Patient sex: M
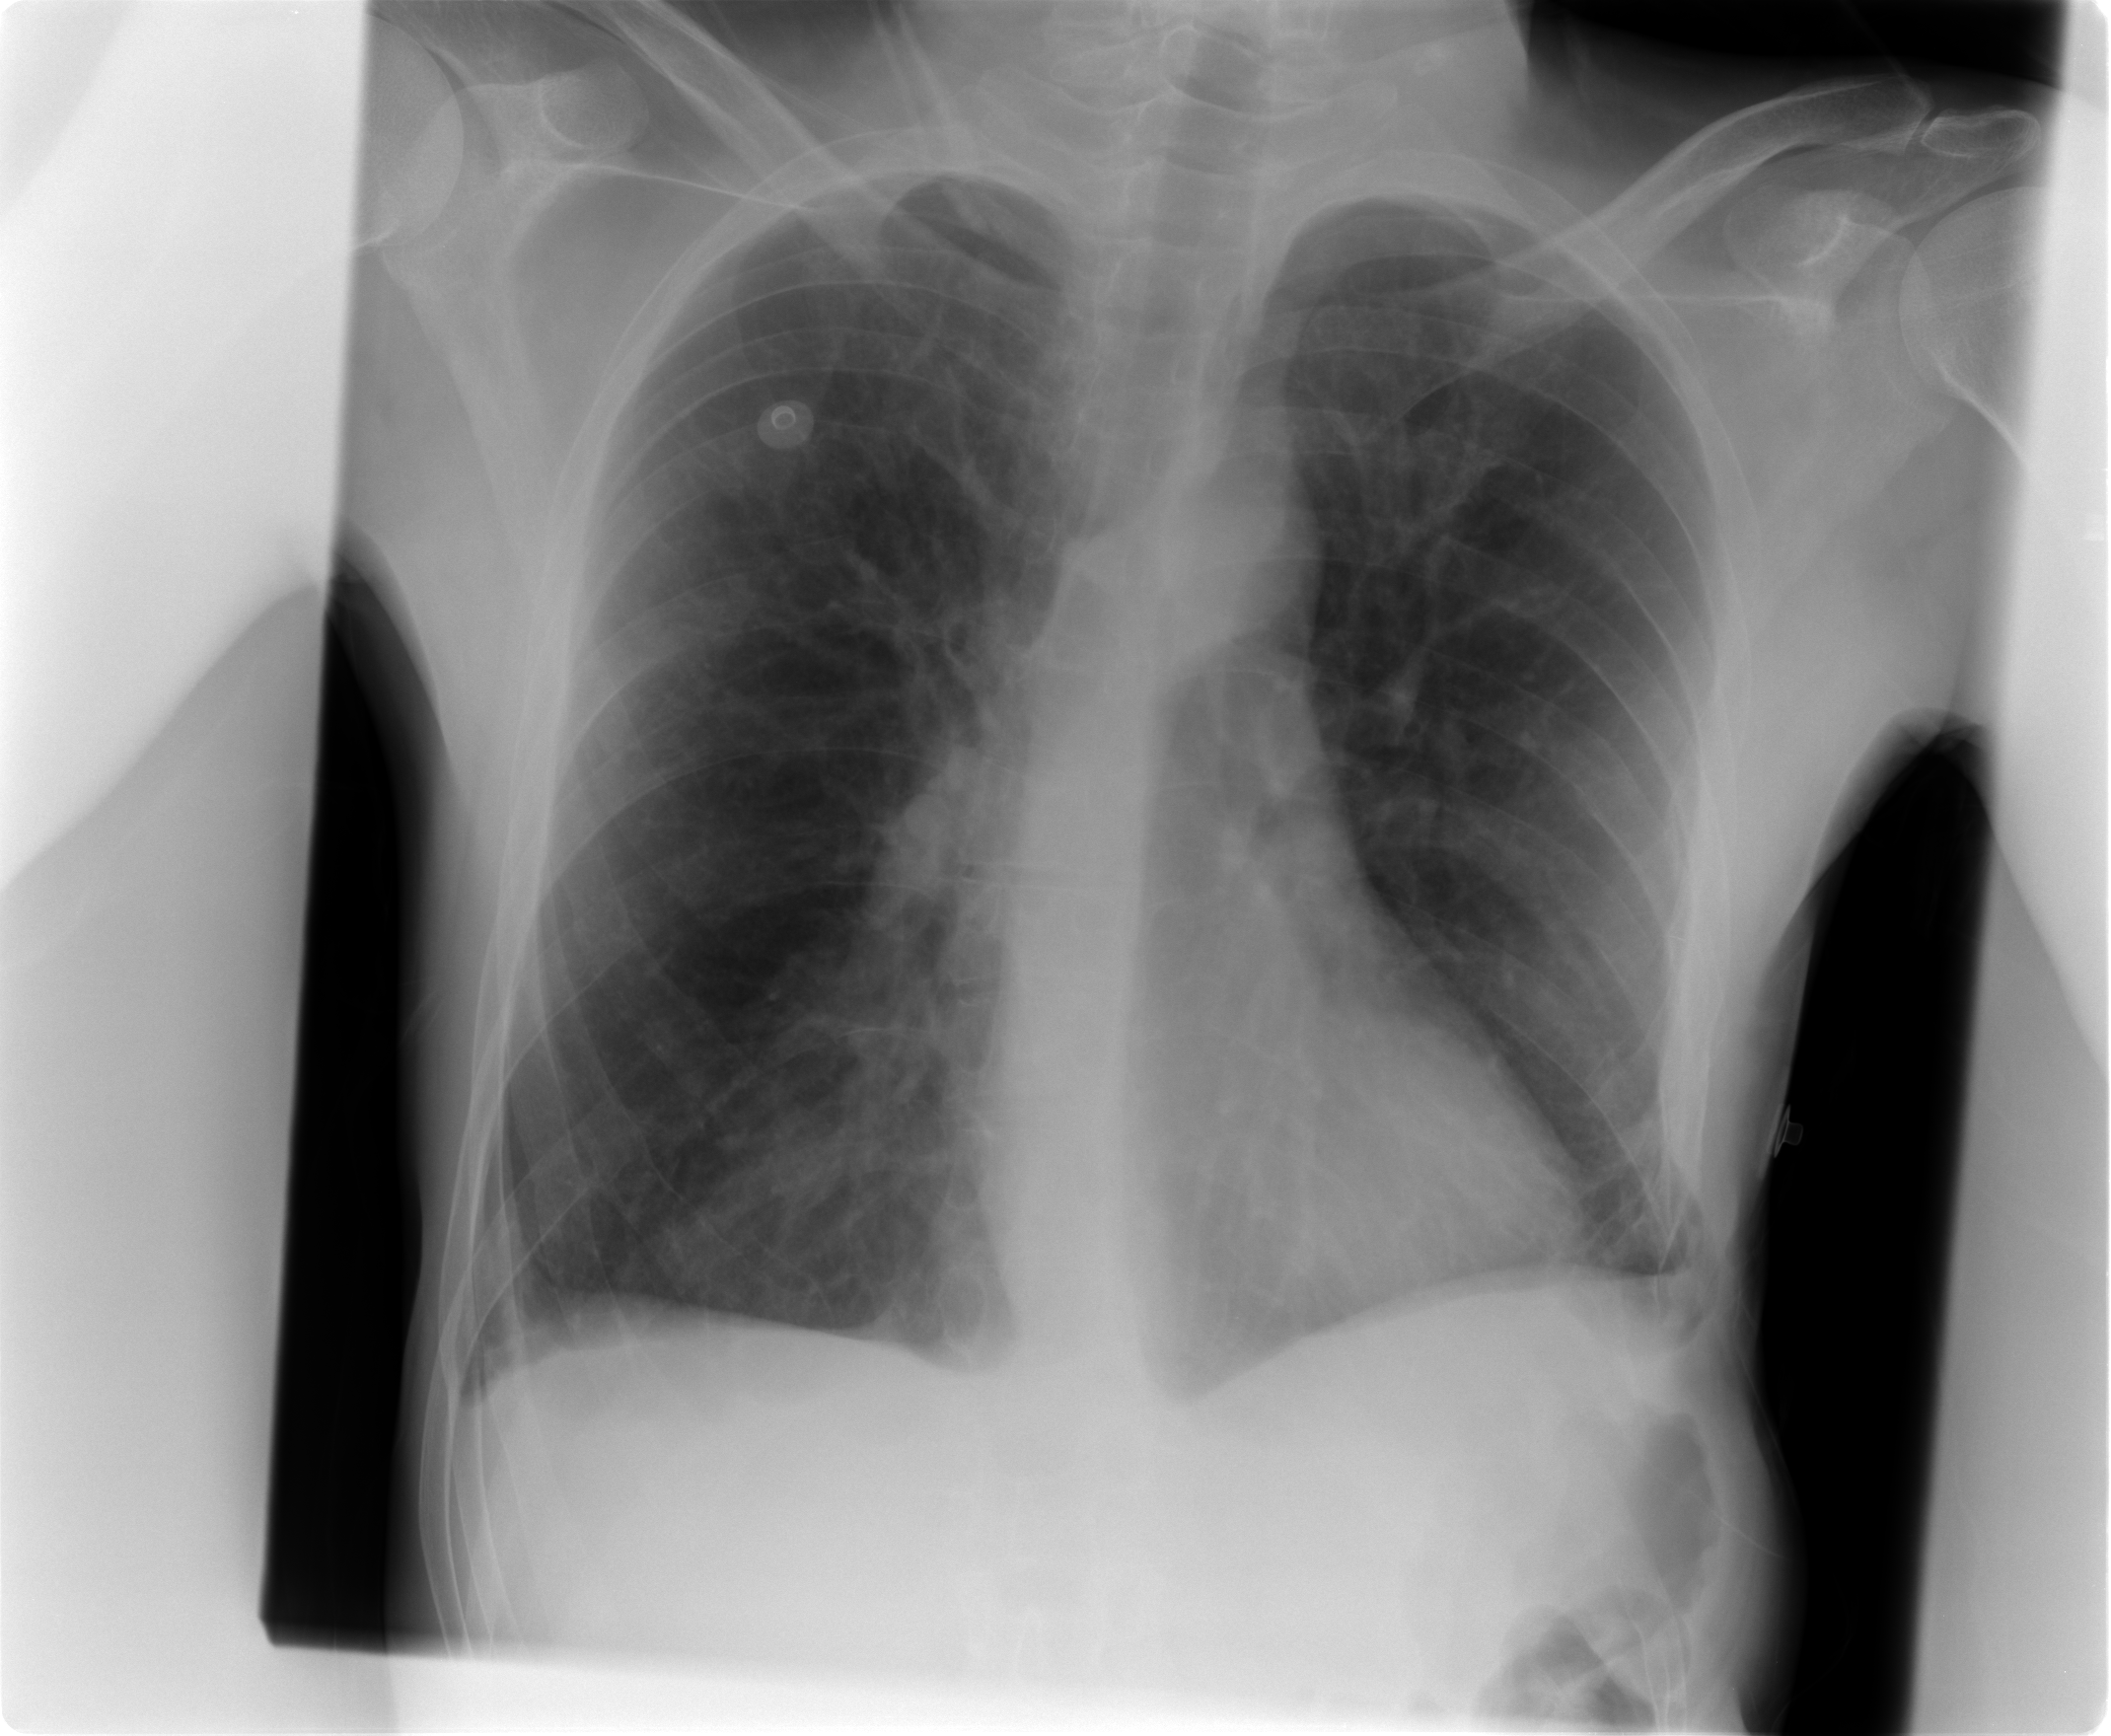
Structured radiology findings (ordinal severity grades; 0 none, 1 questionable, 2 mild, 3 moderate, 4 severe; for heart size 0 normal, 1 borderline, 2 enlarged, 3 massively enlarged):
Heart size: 0
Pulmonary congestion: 0
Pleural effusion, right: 1
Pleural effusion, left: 2
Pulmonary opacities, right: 0
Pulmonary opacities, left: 0
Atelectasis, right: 0
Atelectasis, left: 0